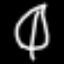
Label: leaf